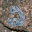
Label: 2